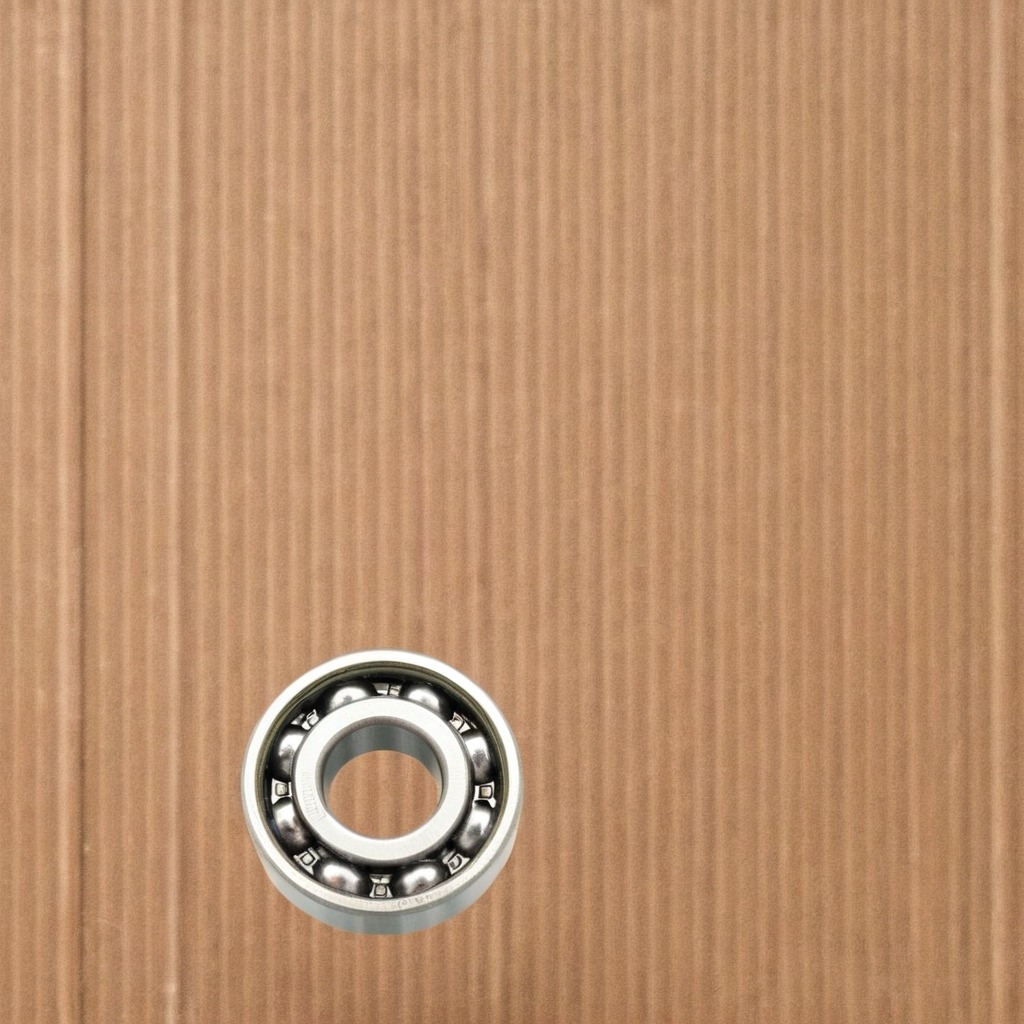
A metal ball bearing lies on the clean dry cardboard box surface in an outdoor workshop during daytime bright natural light soft shadows slightly creased but